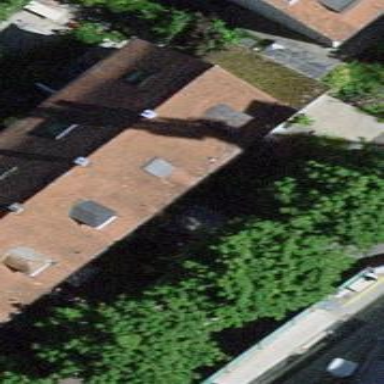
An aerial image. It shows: Terrace building.